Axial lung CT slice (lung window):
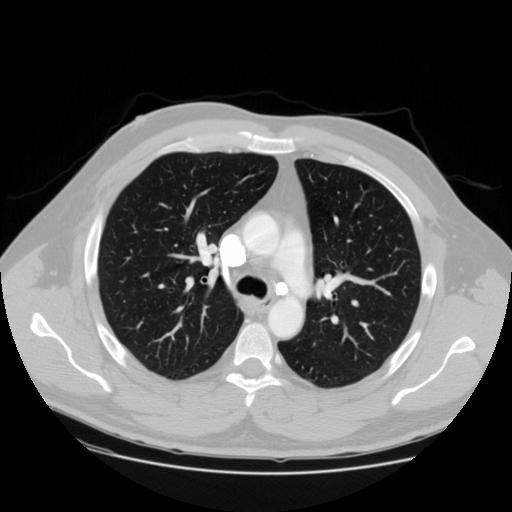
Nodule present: no